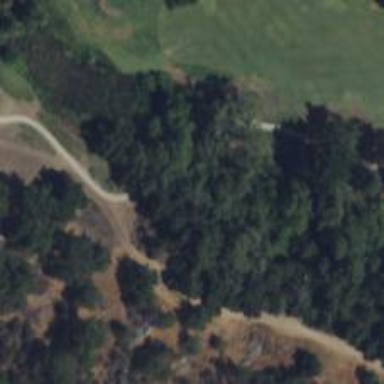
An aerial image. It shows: Footway on bridge that resembles golf cart path.